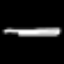
Label: line